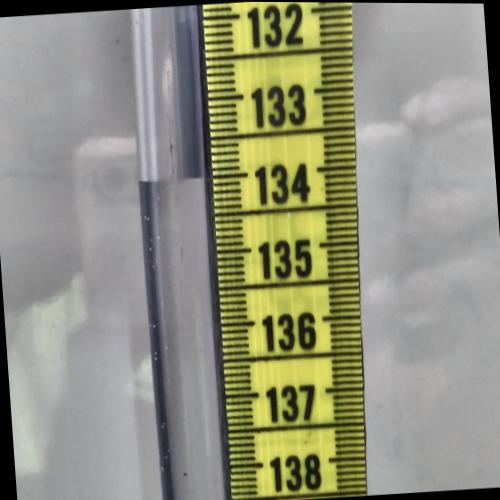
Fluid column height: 134.0 cm